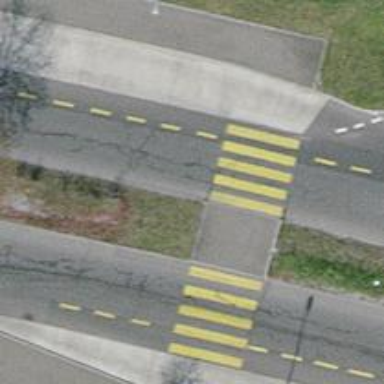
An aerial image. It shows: Uncontrolled zebra crossing on the road.